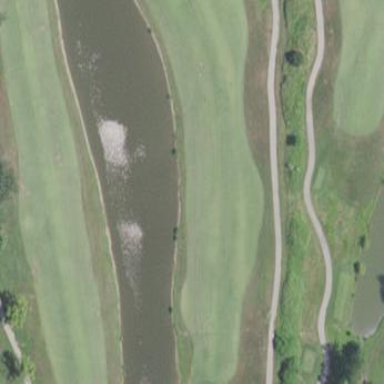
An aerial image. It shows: Golf fairway surrounded by grass.